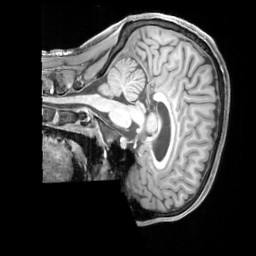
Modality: T1w
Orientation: sagittal
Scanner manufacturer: siemens
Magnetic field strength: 3 T
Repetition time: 2.3 s
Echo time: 0.00226 s